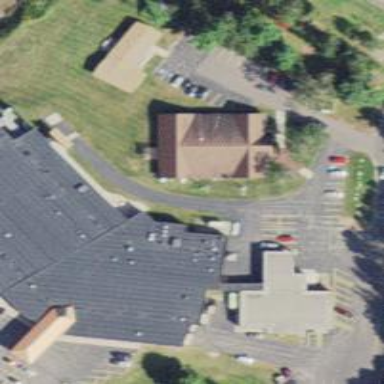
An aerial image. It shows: Healthcare clinic.